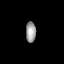
Tissue: prostate
Cell type: T cells
Senescence score: 0.3423
Nuclear area (px): 198
Mean DAPI intensity: 162.727